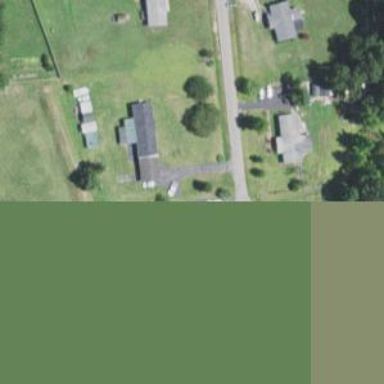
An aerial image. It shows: Driveway.